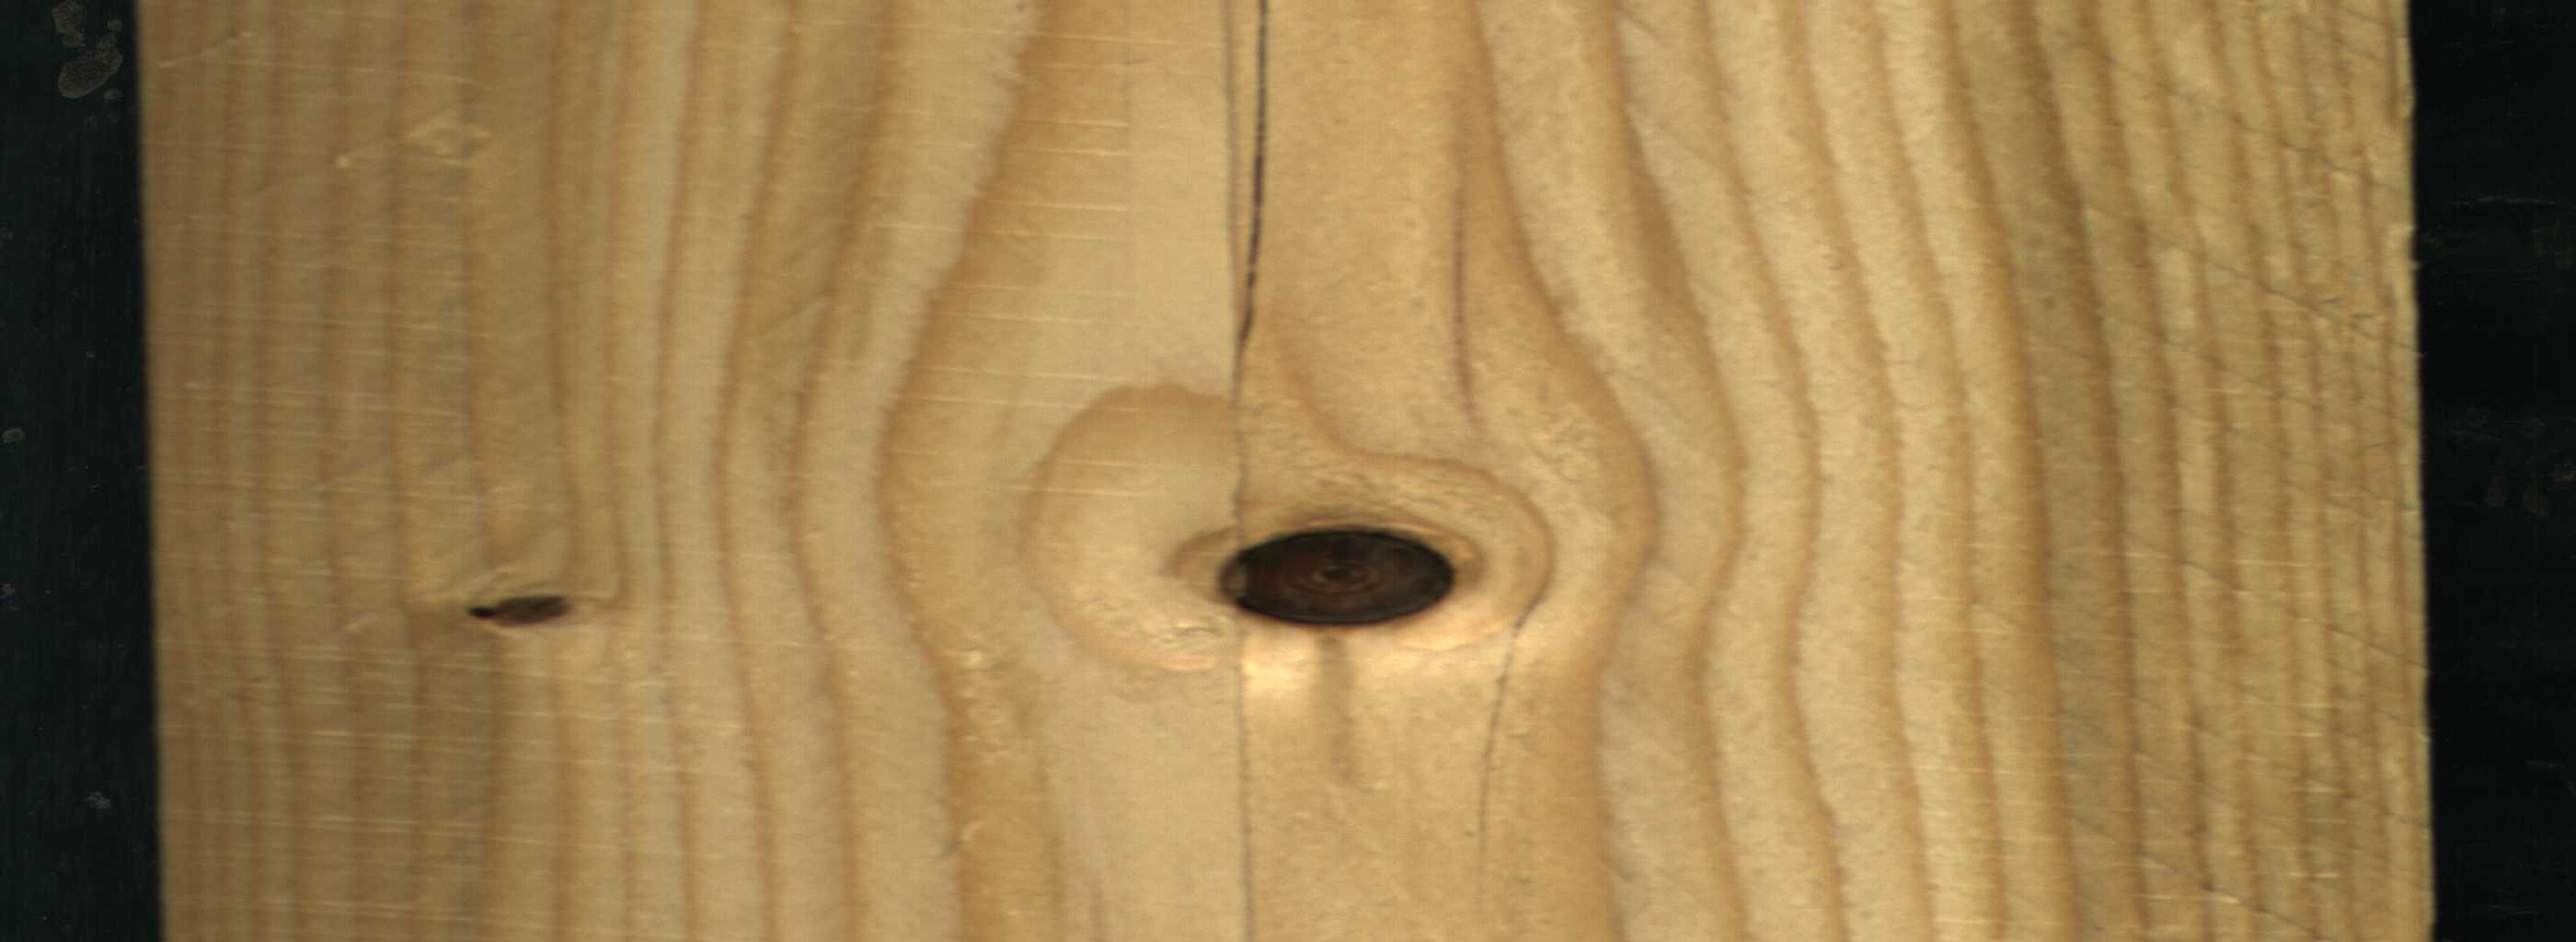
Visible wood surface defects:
Crack
Dead_Knot
Dead_Knot